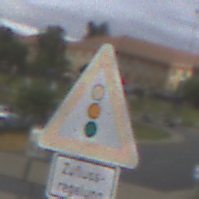
Verkehrszeichen: Lichtzeichenanlage
Zusatzzeichen unten: HinweisDurchVerbaleAngabe7
Umgebung: Outdoor, Suburban
Tageszeit: MorningAfternoon
Wetter: PartlyCloudy
Licht: Natural
Jahreszeit: NotSpecified
Kontrast: LowContrast